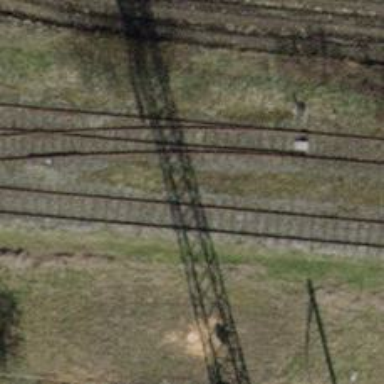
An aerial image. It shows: Single-track spur railway line.